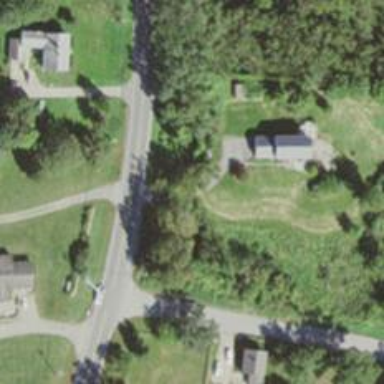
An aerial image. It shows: Residential driveway used as service road.